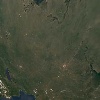
Label: land